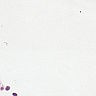
Metastatic tissue present: no